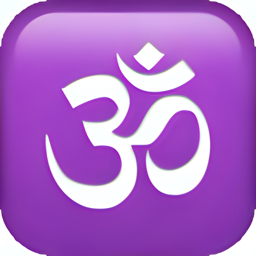
Name: om symbol
Emoji: 🕉
Group: Symbols
Sub-group: religion